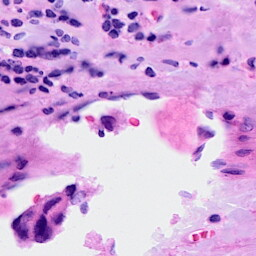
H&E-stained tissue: Breast